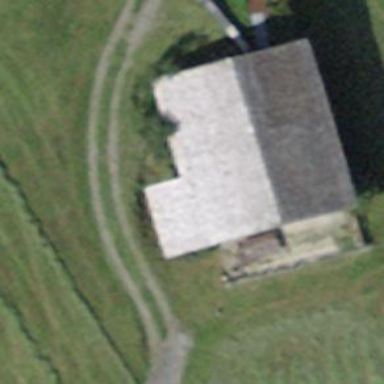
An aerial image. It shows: Rural barn.